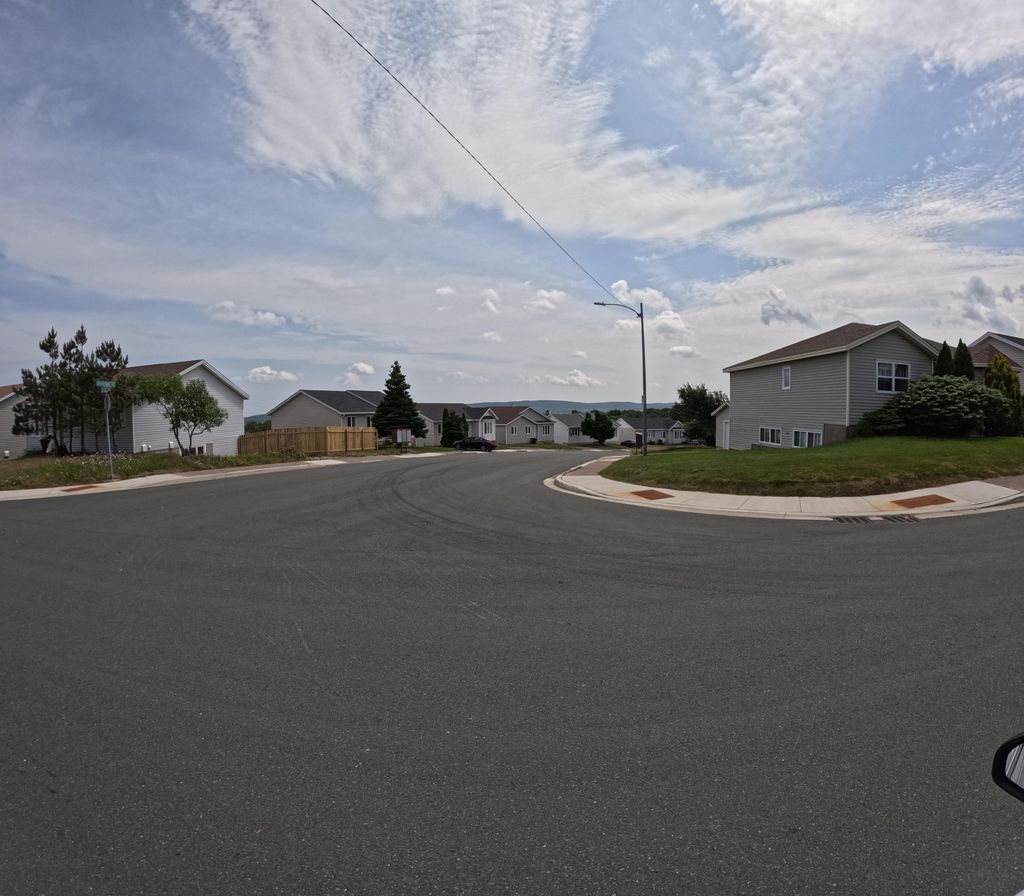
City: st_johns